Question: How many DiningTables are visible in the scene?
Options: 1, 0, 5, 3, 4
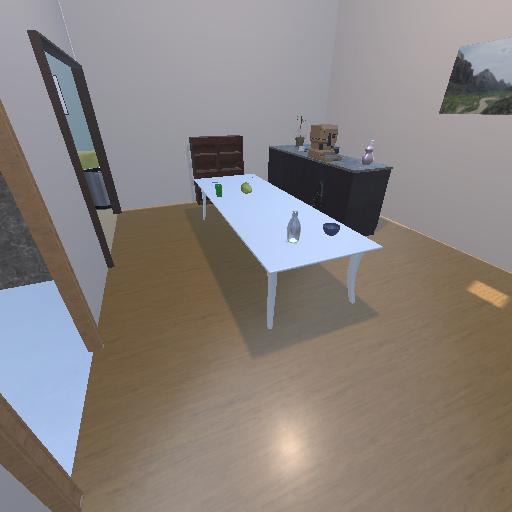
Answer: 1